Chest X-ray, AP view. Patient: 57 years old, sex M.
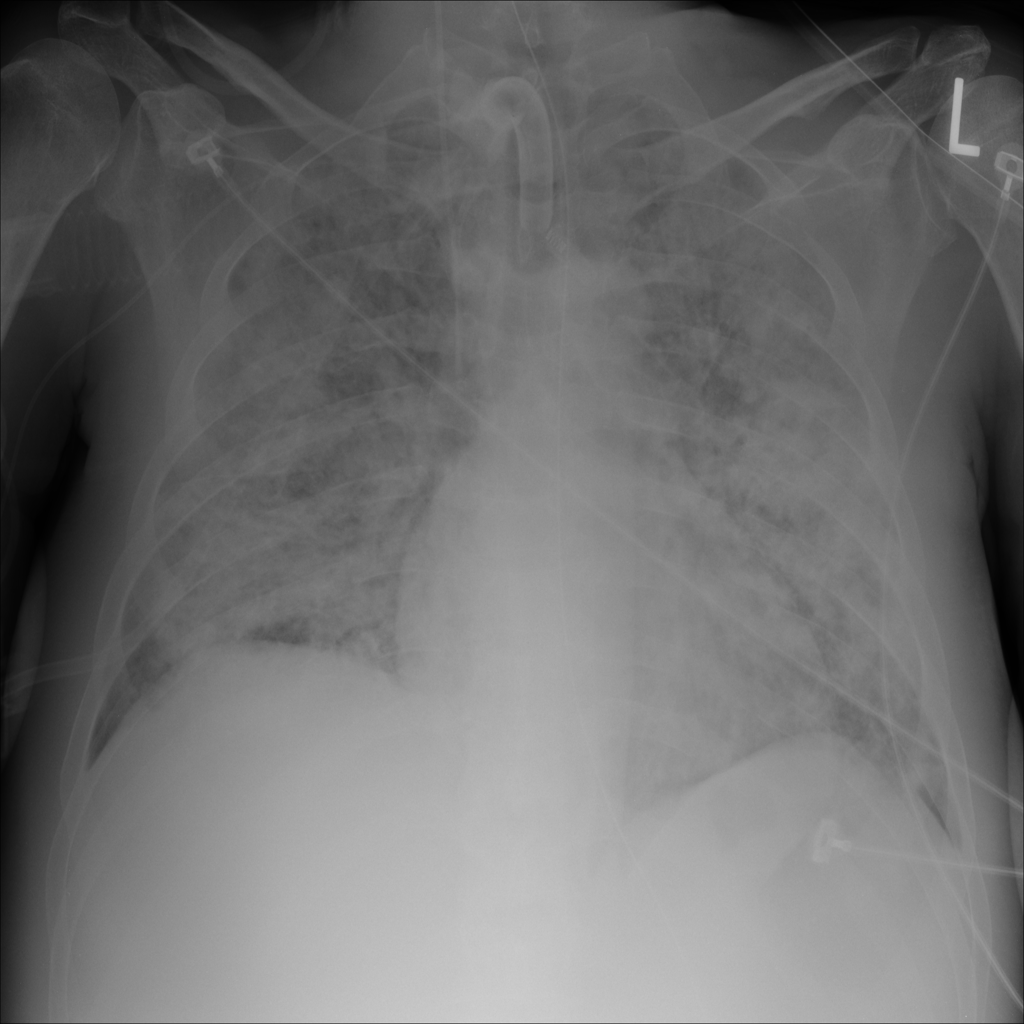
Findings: No Finding